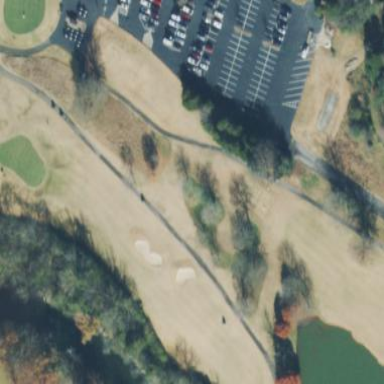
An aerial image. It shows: Scenic golf fairway.